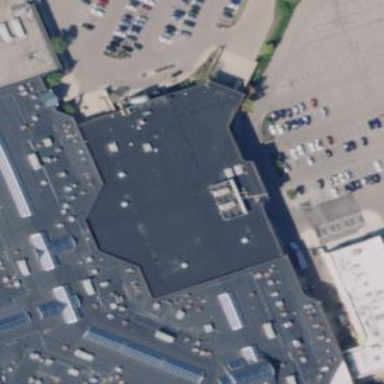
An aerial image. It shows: Department store.